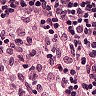
Metastatic tissue present: no